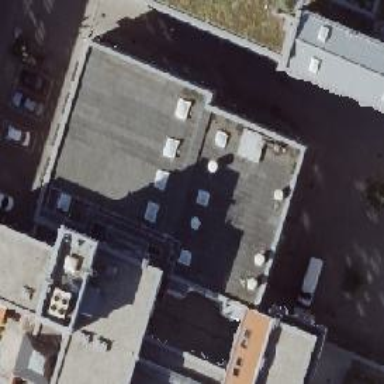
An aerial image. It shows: Commercial building.